Question: While i'm trying to execute these codes, php encountered a parse error. Why it is happening? I provide the screen shot.

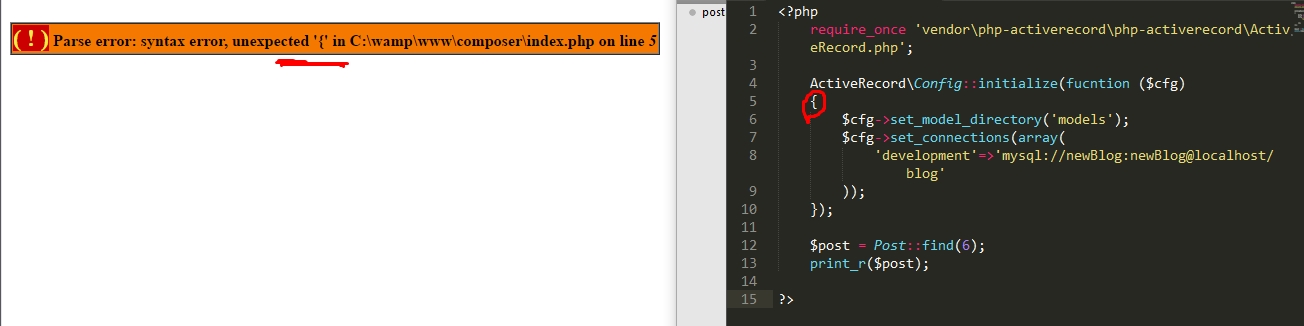
Answer: Please check the spelling function